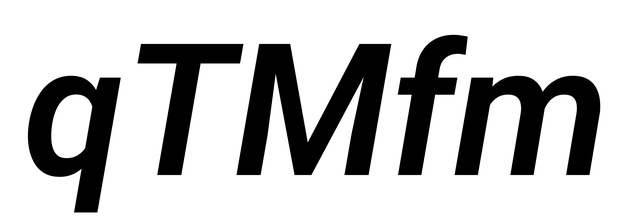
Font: Roboto-Italic_SemiBold_Italic